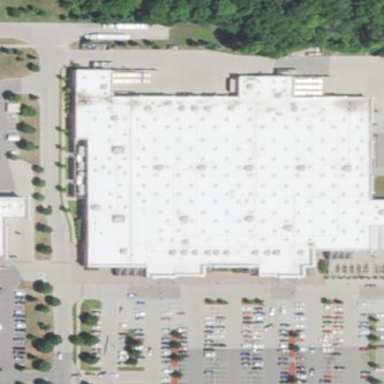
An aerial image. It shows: Supermarket located in building.